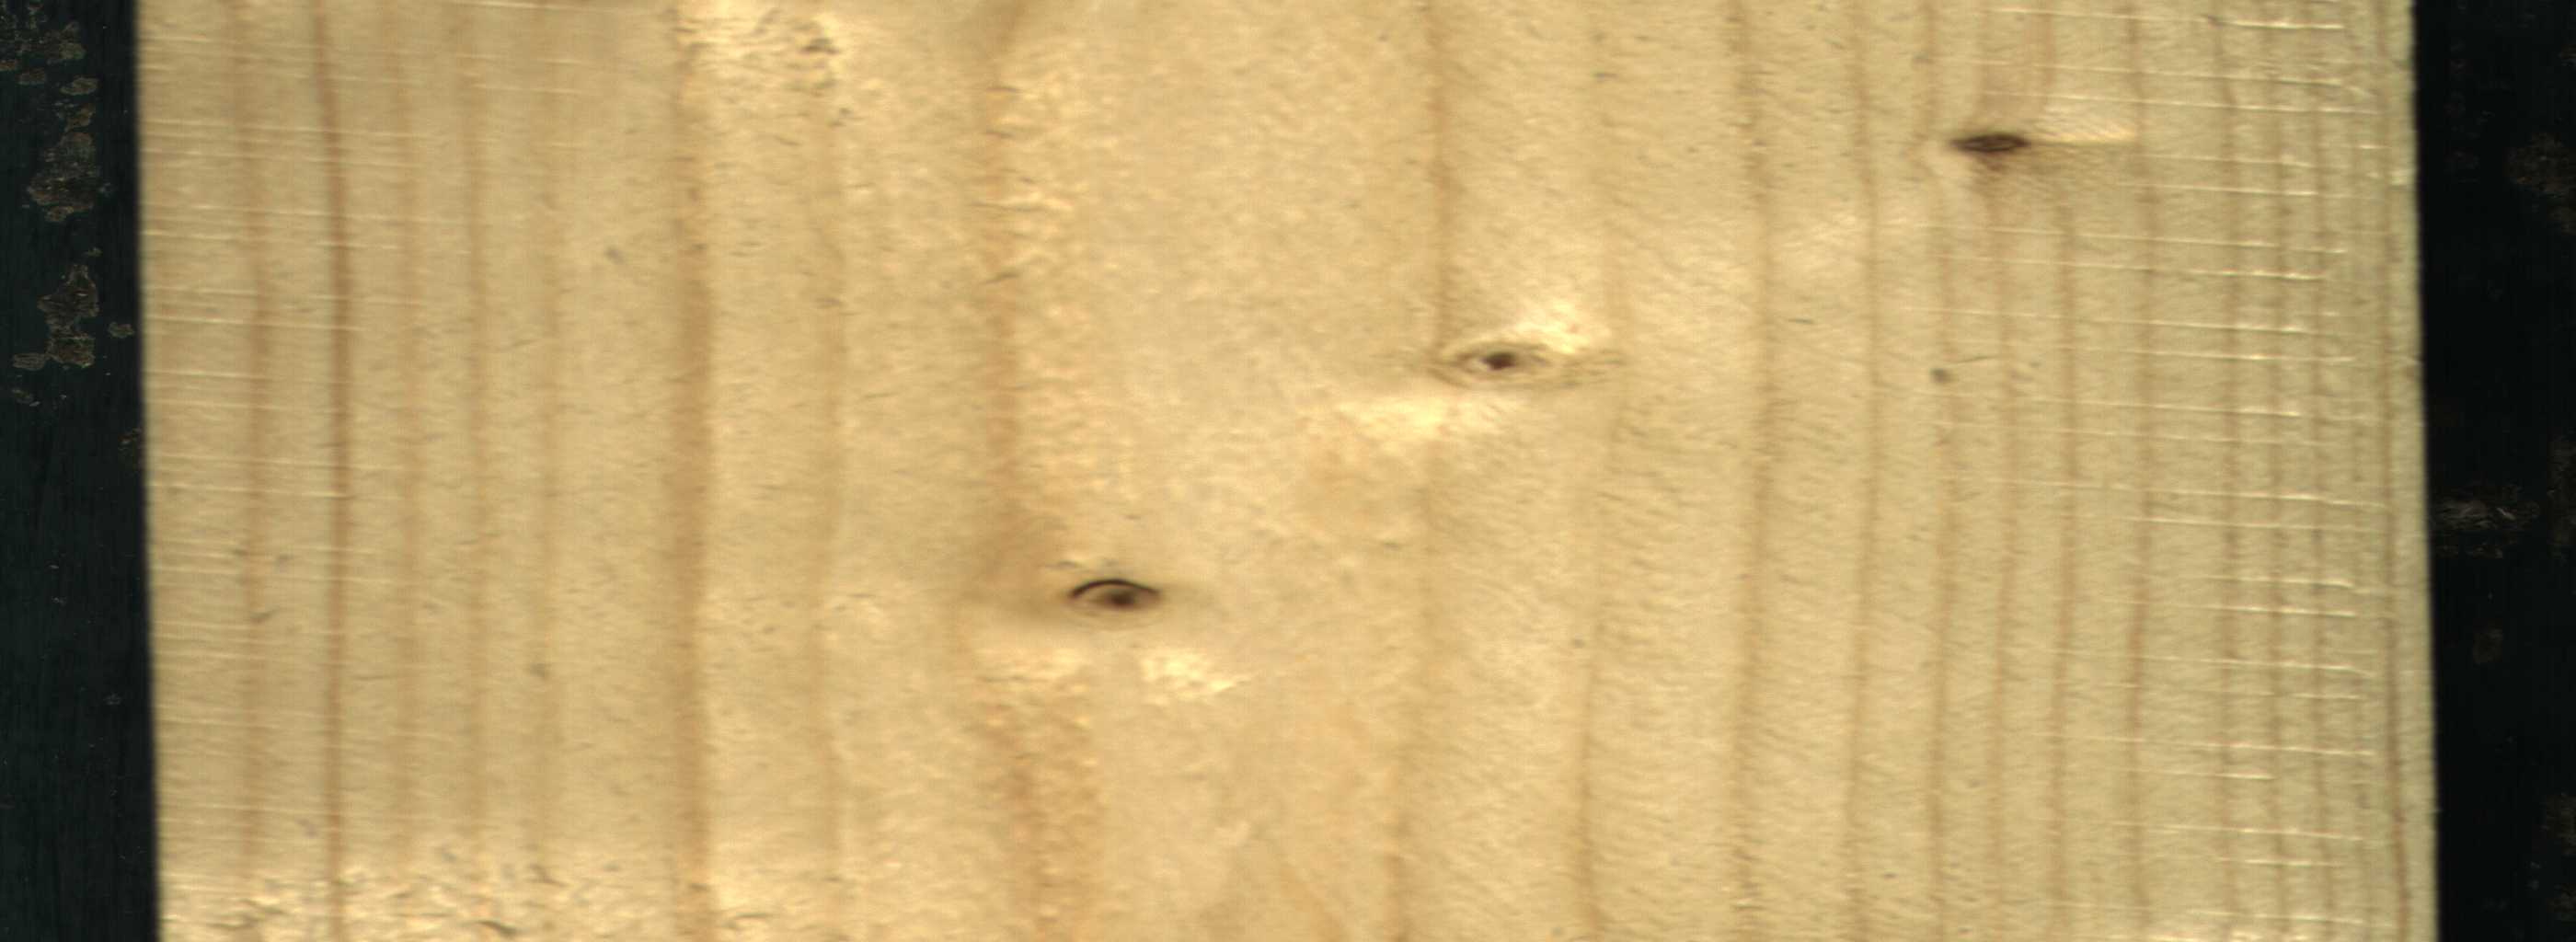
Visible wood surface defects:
Live_Knot
Live_Knot
Live_Knot